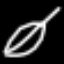
Label: leaf